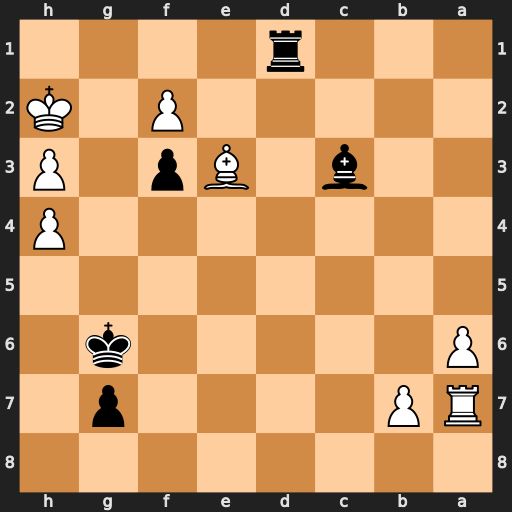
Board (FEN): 8/RP4p1/P5k1/8/7P/2b1Bp1P/5P1K/3r4
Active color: b
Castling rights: -
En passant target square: -
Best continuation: Be5+ Bf4 Bxf4#